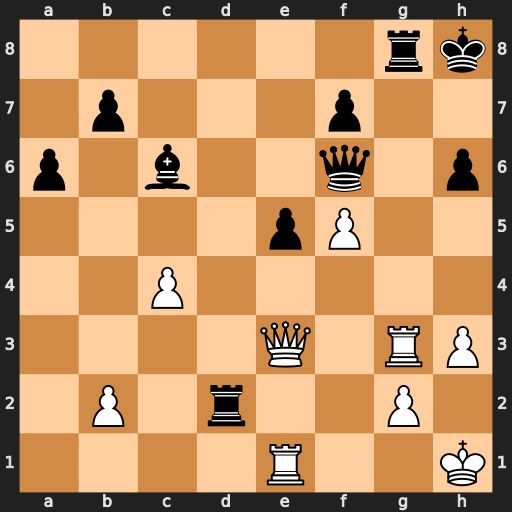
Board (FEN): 6rk/1p3p2/p1b2q1p/4pP2/2P5/4Q1RP/1P1r2P1/4R2K
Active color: w
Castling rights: -
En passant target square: -
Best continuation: Rxg8+ Kxg8 Qxd2